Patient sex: M
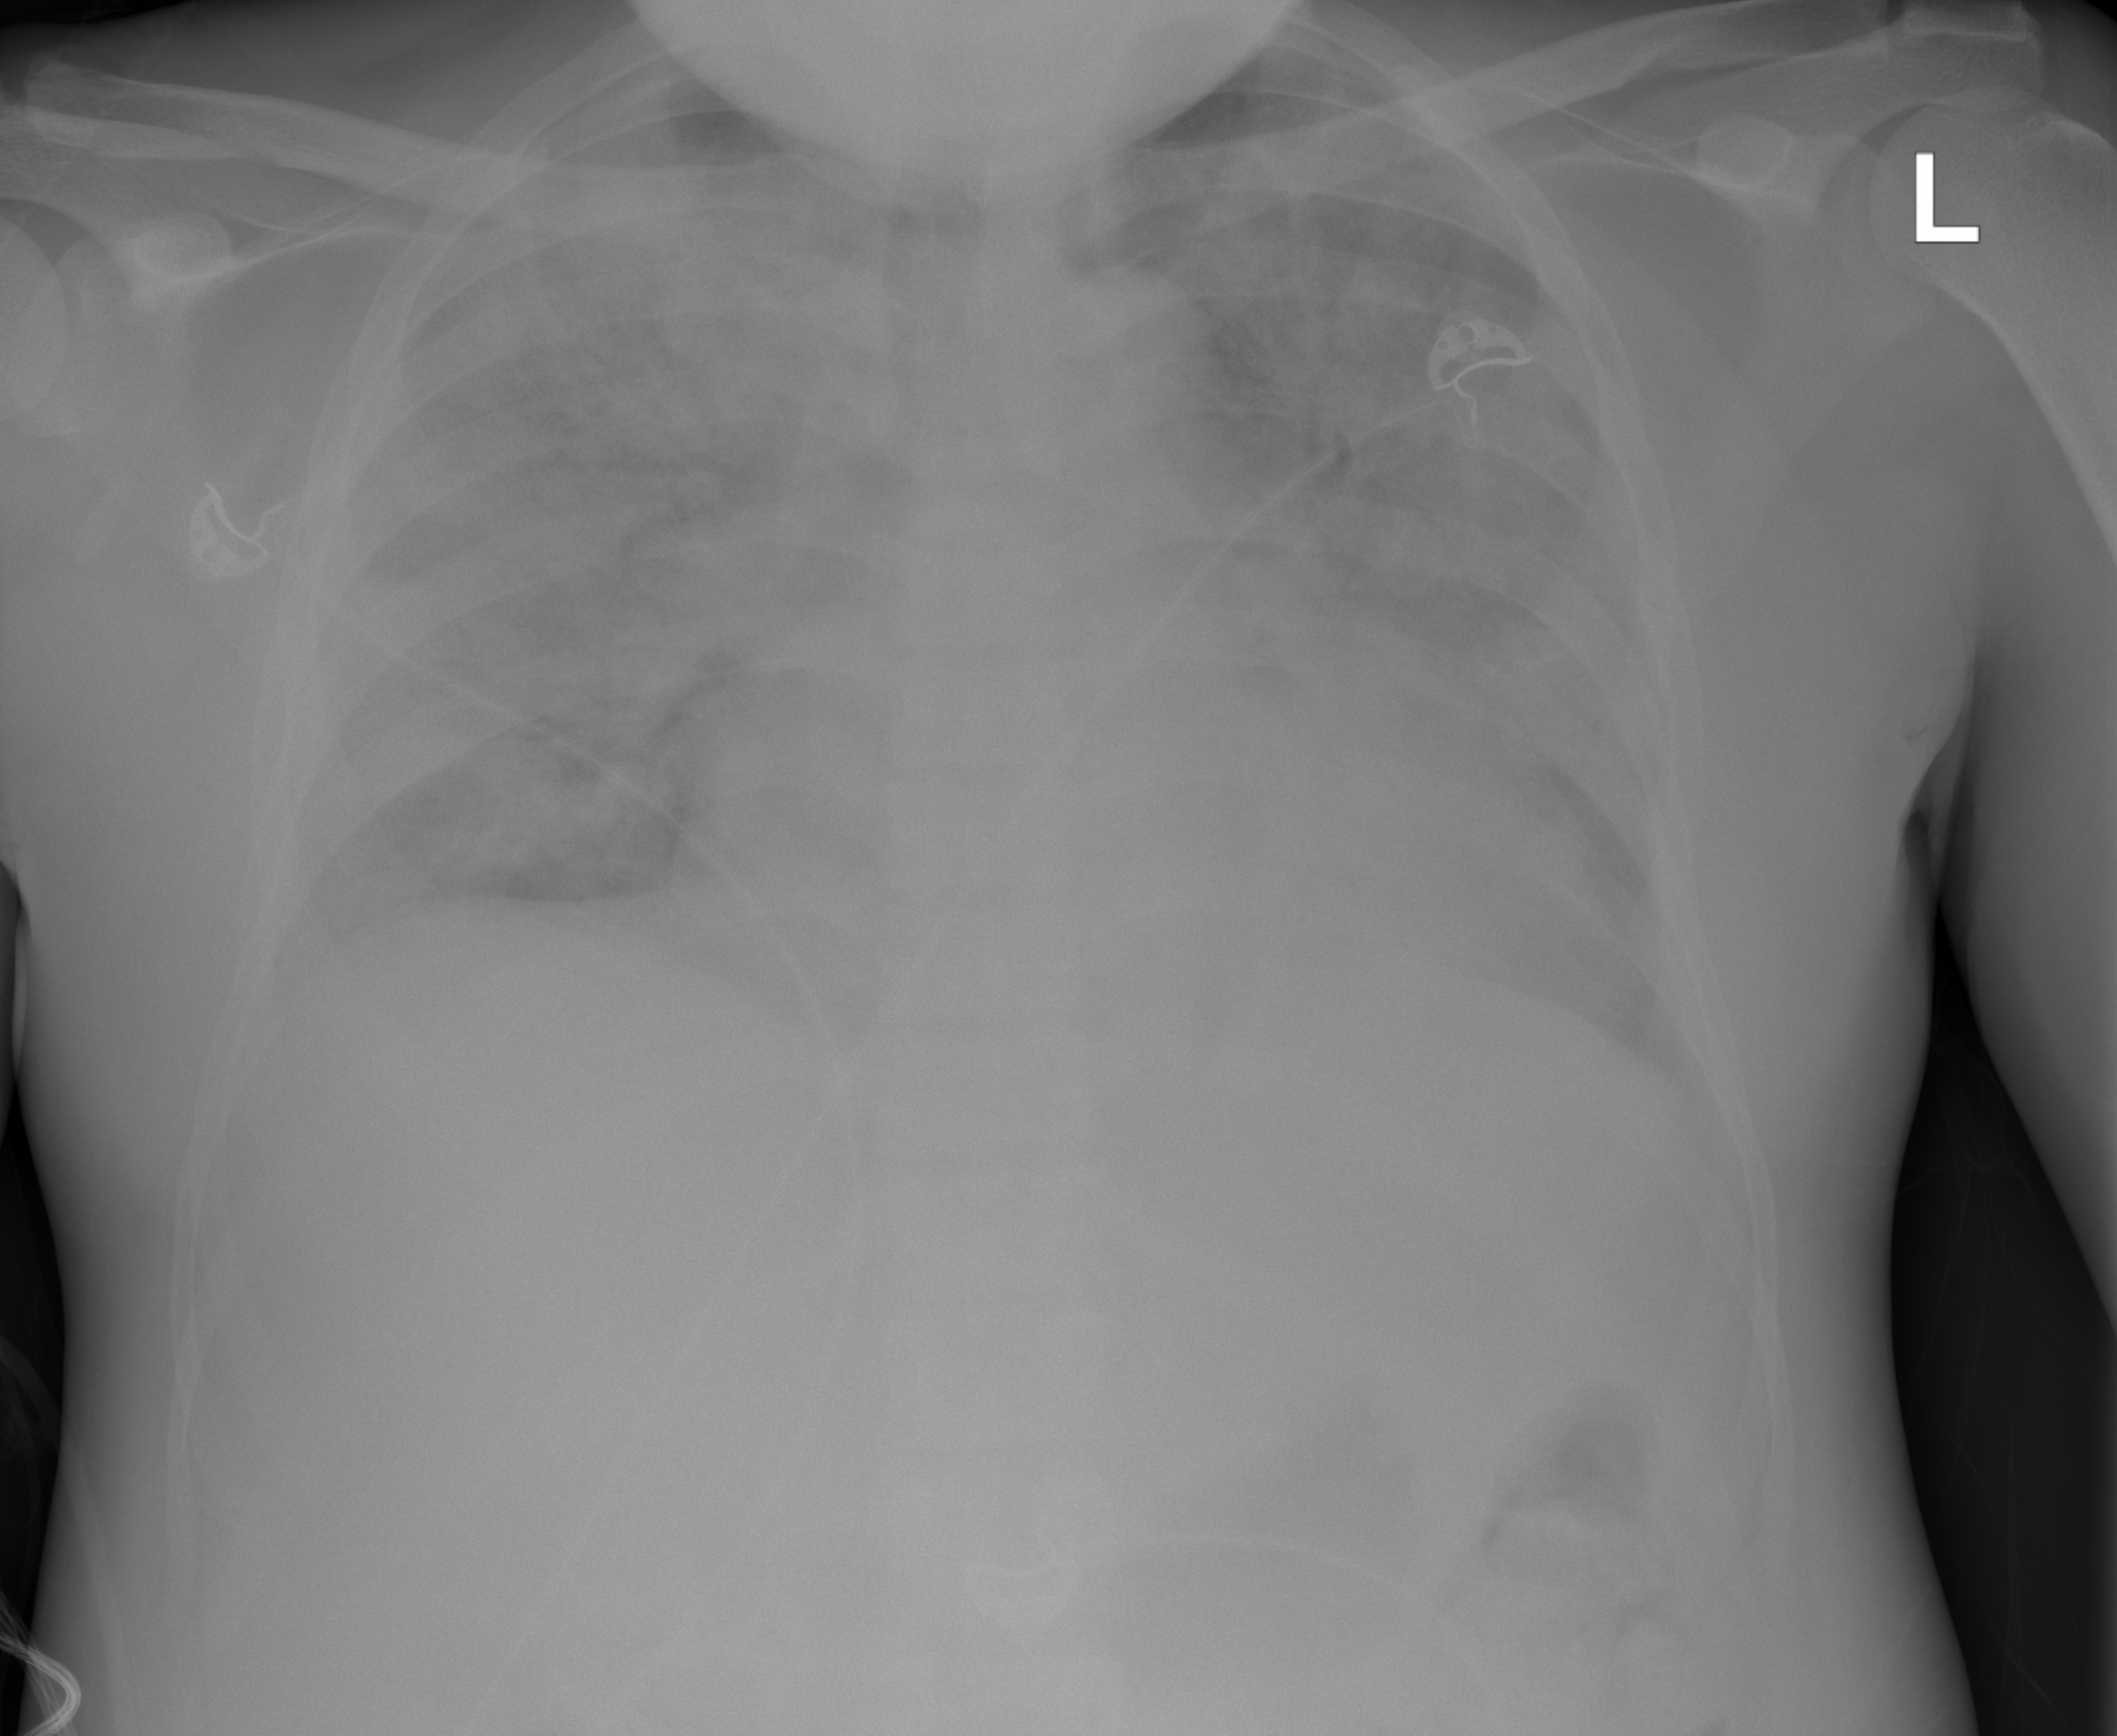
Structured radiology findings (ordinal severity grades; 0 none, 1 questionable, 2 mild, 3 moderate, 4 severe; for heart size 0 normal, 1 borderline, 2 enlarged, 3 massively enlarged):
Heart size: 2
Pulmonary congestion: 4
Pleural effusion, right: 2
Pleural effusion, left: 2
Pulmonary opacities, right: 4
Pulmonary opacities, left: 4
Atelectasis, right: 4
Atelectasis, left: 4